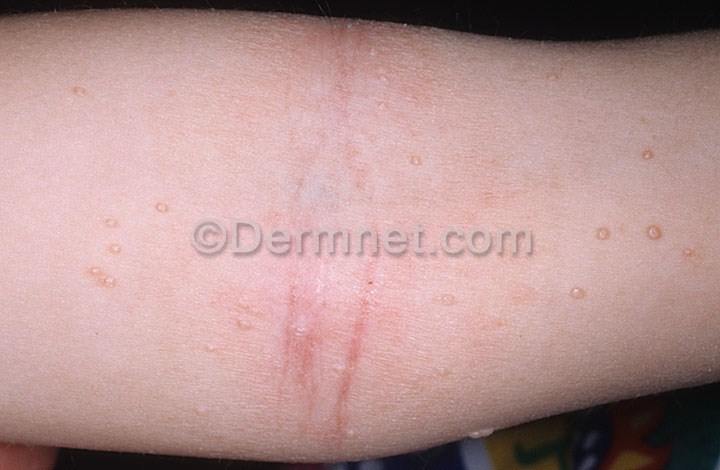
Disease: Warts Molluscum and other Viral Infections